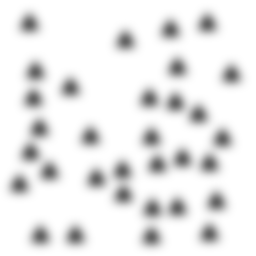
Squares: 0
Triangles: 32
Stars: 0
Total shapes: 32